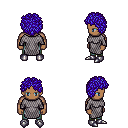
a pixel art fantasy rpg character, male body template, human, dark skin, chain mail, teal pants, blue curly afro hairstyle, metal boots, four views (front, back, left, right), 2x2 character sprite sheet, small pixel art, hard edges, no anti-aliasing